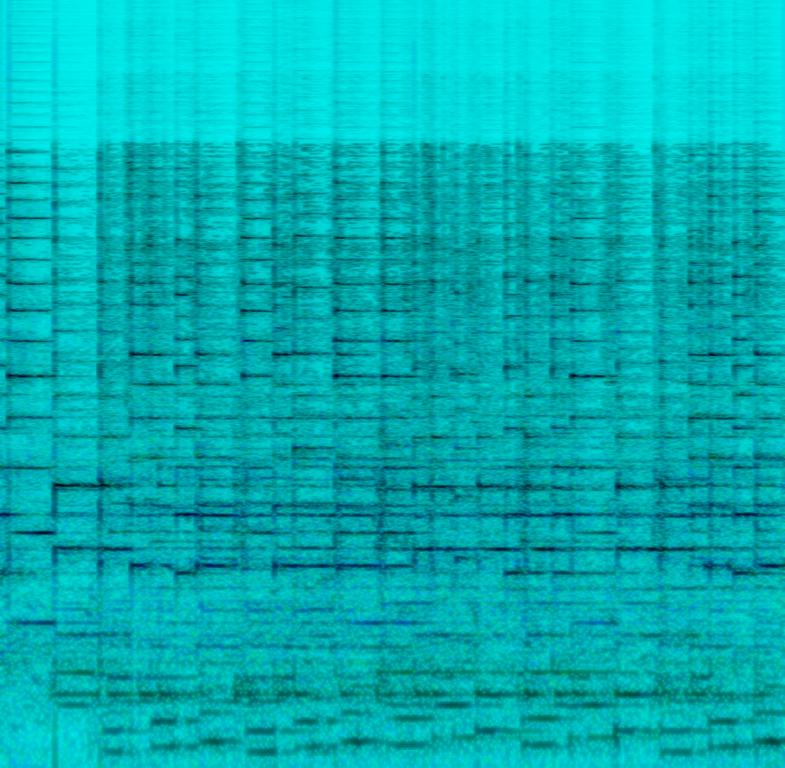
The Curacao Waltz song features a flamenco guitar melody, electric bass guitar, acoustic guitar chords and shimmering shaker. Sounds very reverberant, as no instruments are clearly heard in the recording - except for the flamenco guitar. Overall, the recording is low quality, as the bad stereo microphone setup was used.